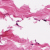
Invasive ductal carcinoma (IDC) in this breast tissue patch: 0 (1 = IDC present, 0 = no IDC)